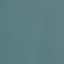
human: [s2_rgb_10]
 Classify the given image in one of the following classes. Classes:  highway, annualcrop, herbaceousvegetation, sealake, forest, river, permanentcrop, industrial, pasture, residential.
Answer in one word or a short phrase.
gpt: SeaLake